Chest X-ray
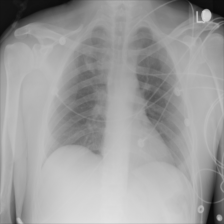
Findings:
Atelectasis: positive
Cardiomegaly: negative
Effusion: negative
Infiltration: negative
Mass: negative
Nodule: negative
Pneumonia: negative
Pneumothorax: negative
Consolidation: negative
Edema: negative
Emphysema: negative
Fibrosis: negative
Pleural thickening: negative
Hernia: negative